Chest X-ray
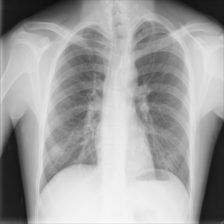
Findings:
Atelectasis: negative
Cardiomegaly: negative
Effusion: negative
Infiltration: negative
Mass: negative
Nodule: positive
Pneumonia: negative
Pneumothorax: negative
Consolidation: negative
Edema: negative
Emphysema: negative
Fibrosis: negative
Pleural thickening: negative
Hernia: negative